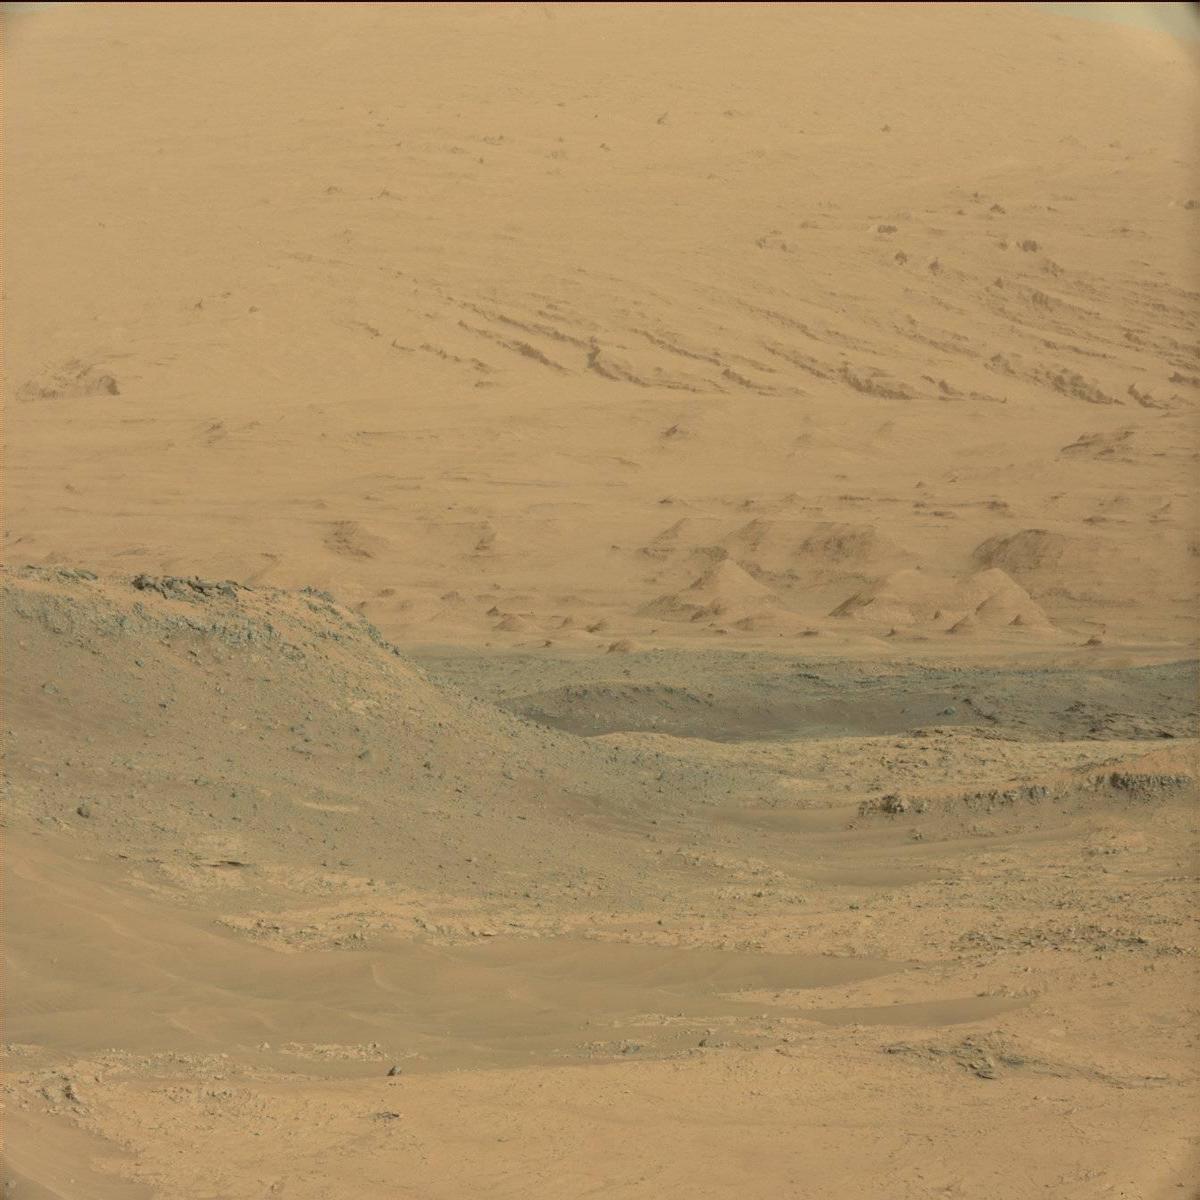
Terrain classes present: Ridge, Sand / Soil, Sky